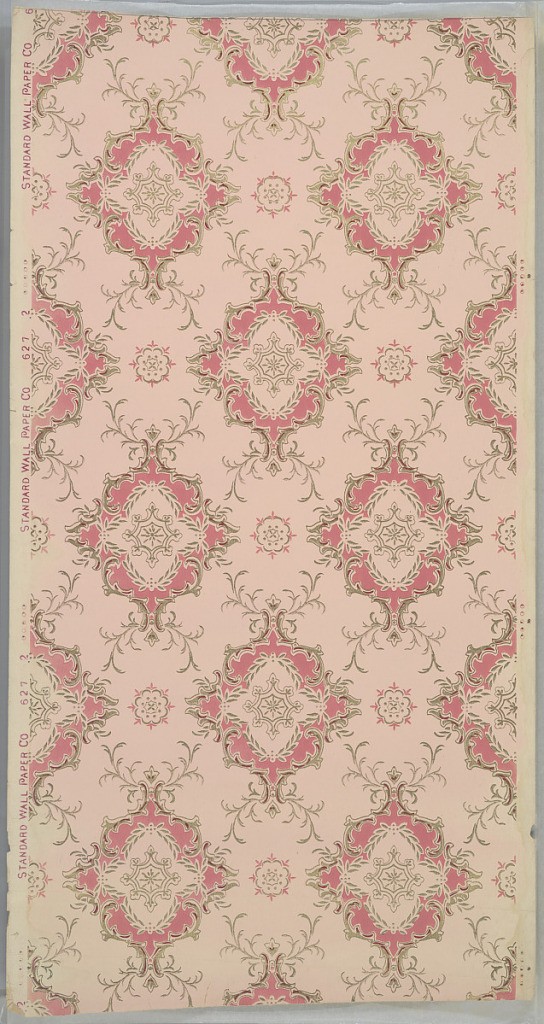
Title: Ceiling paper
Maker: Standard Wall-Paper Company, Standard Wall-Paper Company, Sandy Hill, New York
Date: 1905–1915
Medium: Machine-printed paper, liquid mica
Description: Large foliate medallions with fleuron insets, floiate swags, and scrolls, connected by vining scrolls. Printed in pinks, red, gold mica.
Printed in selvedge: "Standard Wall Paper Co" "6272"